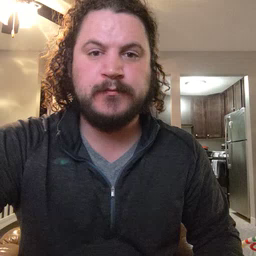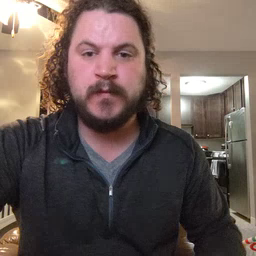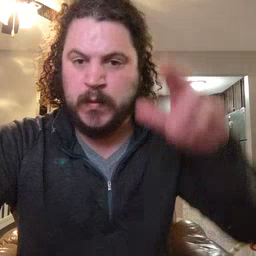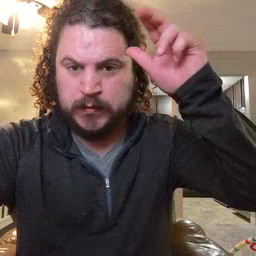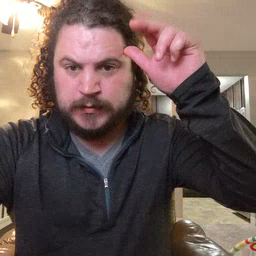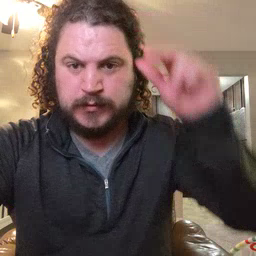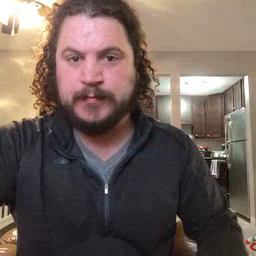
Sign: horse